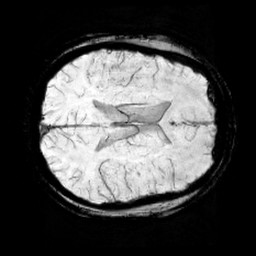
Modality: minIP
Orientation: axial
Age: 13
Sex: male
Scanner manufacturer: siemens
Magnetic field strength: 3 T
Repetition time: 0.027 s
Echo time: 0.02 s